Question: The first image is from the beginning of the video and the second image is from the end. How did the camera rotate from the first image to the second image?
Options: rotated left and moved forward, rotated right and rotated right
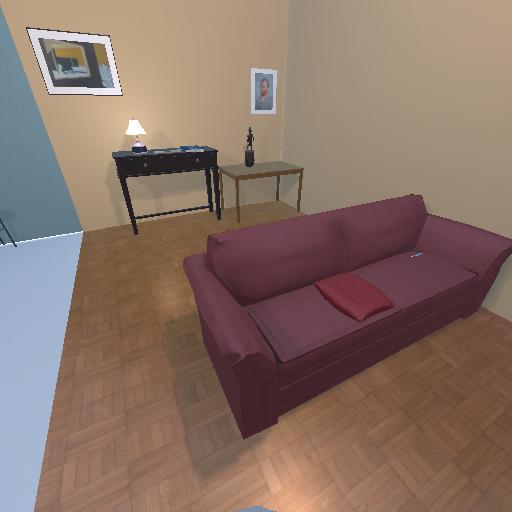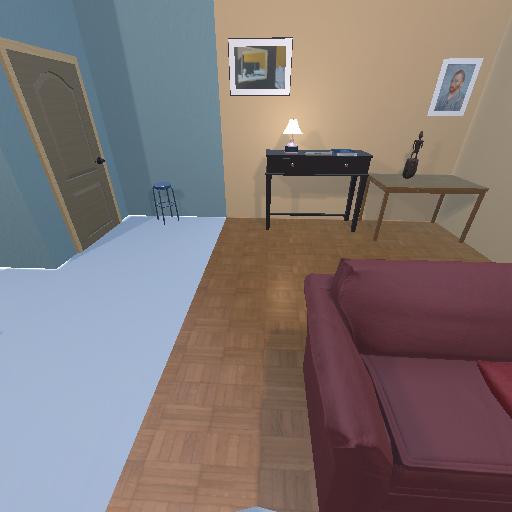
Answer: rotated left and moved forward